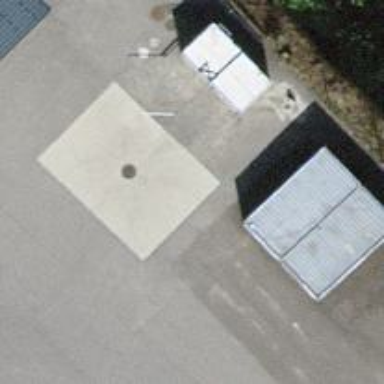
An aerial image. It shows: Car wash facility.